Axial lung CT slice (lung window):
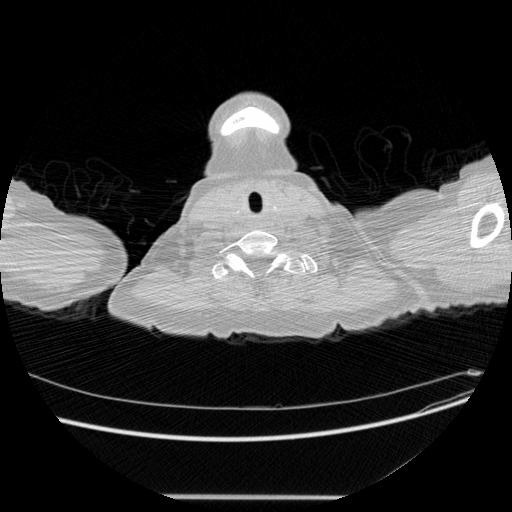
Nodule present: no